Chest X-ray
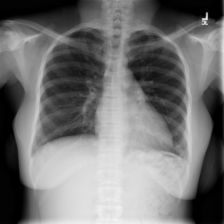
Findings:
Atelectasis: negative
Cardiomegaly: negative
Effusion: negative
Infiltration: negative
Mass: negative
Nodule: negative
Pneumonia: negative
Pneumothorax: negative
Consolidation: negative
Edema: negative
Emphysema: negative
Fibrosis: negative
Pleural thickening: negative
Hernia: negative